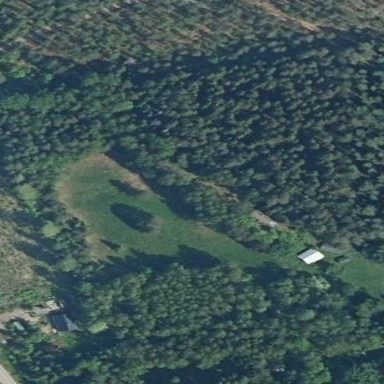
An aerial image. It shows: Meadow used for keeping goats.